Interaction volume radius: 10 \u00c5
Interaction volume height: 20 \u00c5
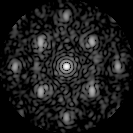
Disorder parameter: 0.4213